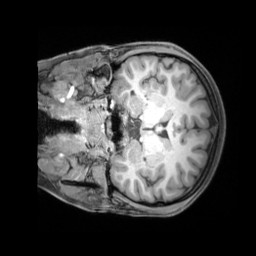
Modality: T1w
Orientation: coronal
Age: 22
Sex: female
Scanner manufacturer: siemens
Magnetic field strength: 3 T
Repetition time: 1.97 s
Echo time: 0.00206 s